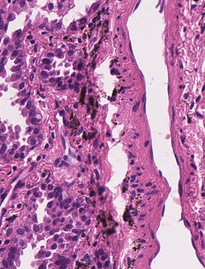
Tumor epithelial tissue: yes
Tumor-associated stroma tissue: yes
Normal tissue: no